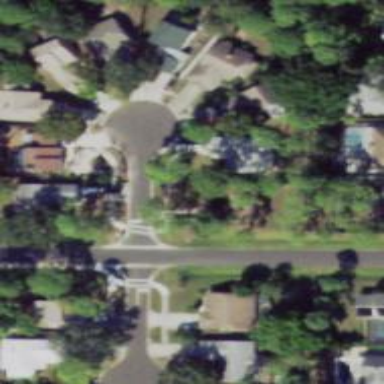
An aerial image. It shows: Turning circle on the road.